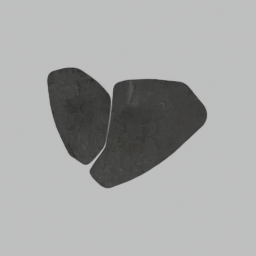
Label: furniture